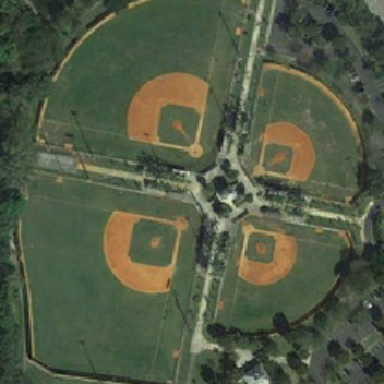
Four baseball fields of different sizes are separated by two plant belts .